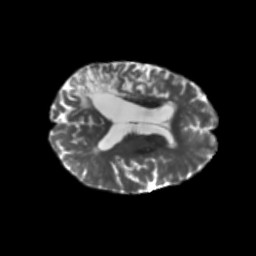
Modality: T2w
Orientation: axial
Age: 69
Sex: female
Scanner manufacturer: siemens
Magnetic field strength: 3 T
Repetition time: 5.47 s
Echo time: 0.0854 s